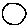
Label: circle